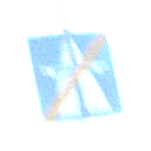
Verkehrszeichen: EndeAutbahn
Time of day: SunriseSunset
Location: Outdoor (RoadRail)
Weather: PartlyCloudy
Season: NotSpecified
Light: Natural